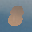
Label: 8